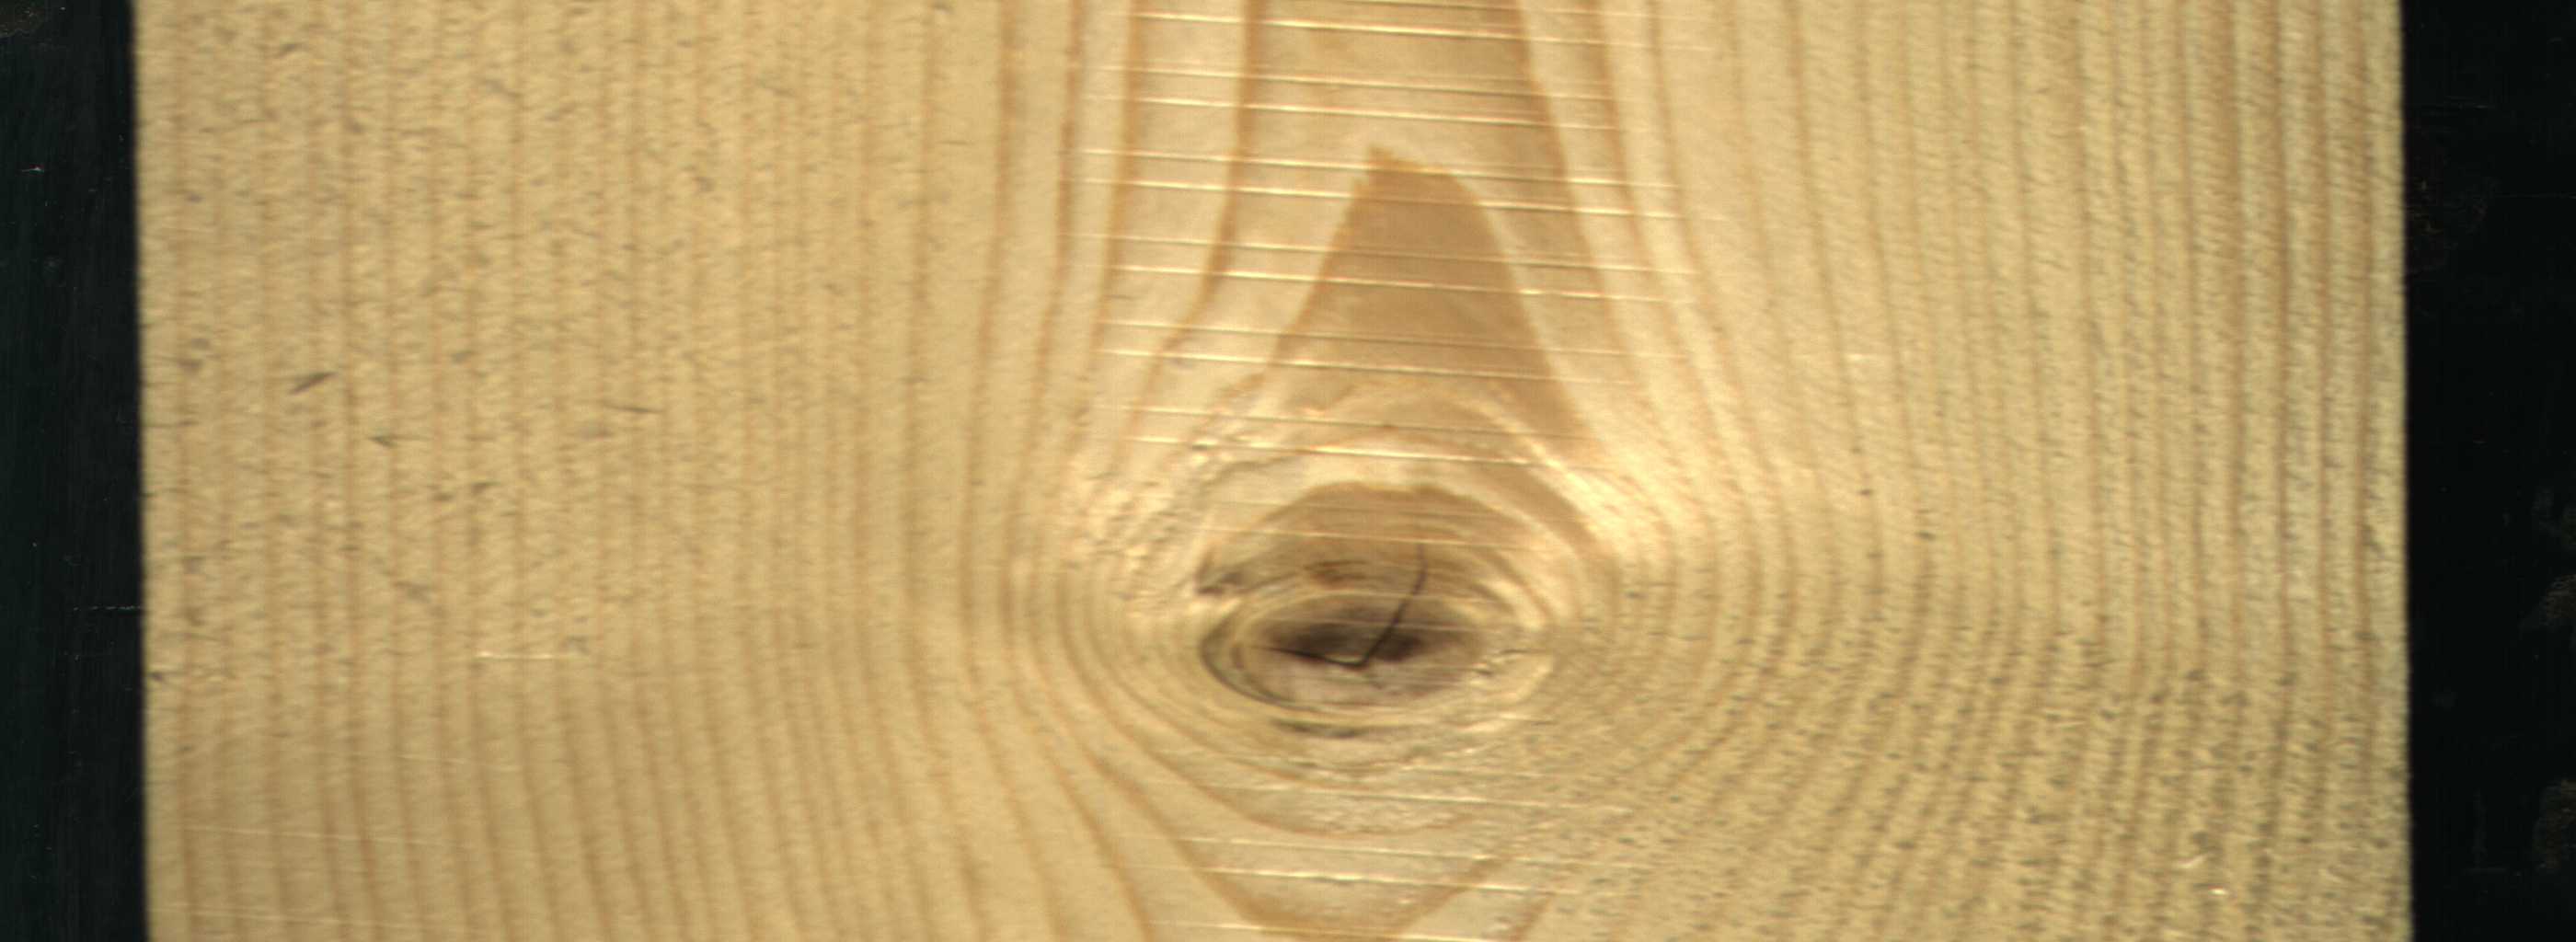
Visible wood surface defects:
knot_with_crack